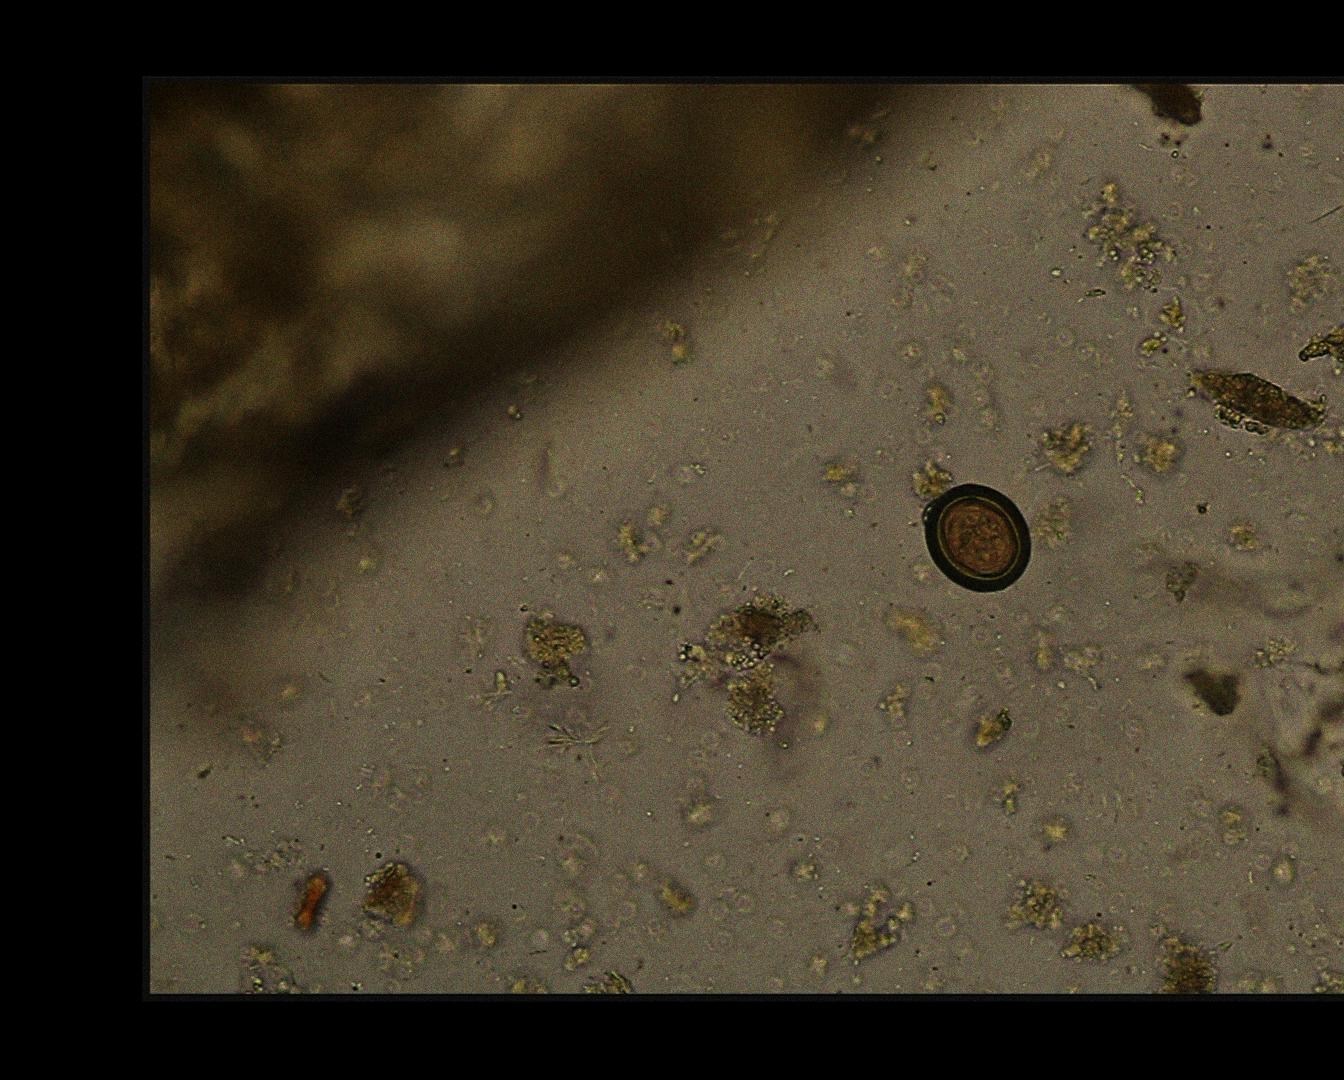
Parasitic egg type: Taenia spp. egg